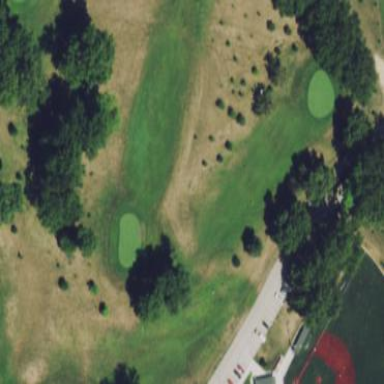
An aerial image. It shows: Recreational ground with grass golf fairway. It is designated for golf sport activities.